Current action and preconditions to check: trajectory_clear

Your task: For each precondition in the list above, predict whether it will hold at this action.

Consider the current scene as observed from the mobile robot's camera, and analyze the predicted future states of all dynamic agents (e.g., people, animals, vehicles, or any moving entities) within the NEXT SECOND.

IMPORTANT: Only answer "very likely" if you are absolutely certain—based on strong, clear evidence—that a dynamic agent will violate the precondition in the predicted future state. Do NOT answer "very likely" for unlikely, ambiguous, or low-probability risks.

Ask yourself for each precondition: Is there a high probability, with clear and convincing evidence, that the predicted future states of any dynamic agent will interfere with the predicted future state of the currently executing action within the NEXT SECOND, causing that precondition to fail?

Assess the risk level based on these predictions. Use "likely" or "very likely" if motions create a clear risk of interference.

Use "neutral" or "improbable" if agents are nearby but their predicted paths are clearly diverging or non-conflicting.

Failure Risk Categories: "very improbable", "improbable", "neutral", "likely", "very likely"

Answer Format: Output ONLY the probability_of_failure value from these categories: "very improbable", "improbable", "neutral", "likely", "very likely"

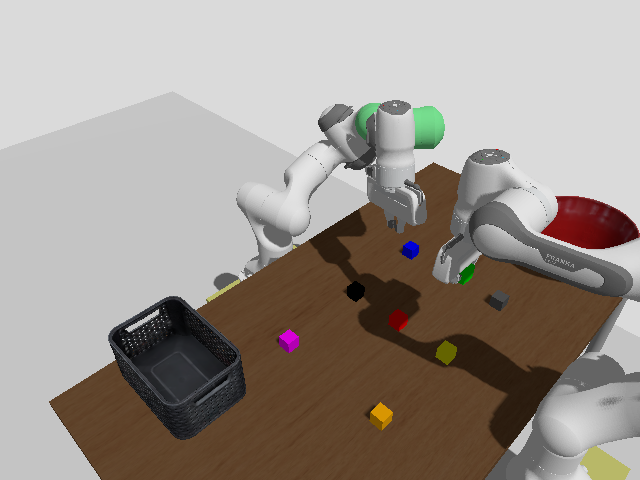

Answer: improbable